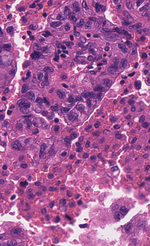
Tumor epithelial tissue: yes
Tumor-associated stroma tissue: no
Normal tissue: no